Question: I want to validate the text box should allow only numbers and only can type two digit.
For example EIN (employee identification number) has only 2 digit and check the typed value is number.
I write code for number validation.I have to allow to type only 2 digits.
I attached code for number validation
'''
var specialKeys = new Array();
specialKeys.push(8); //Backspace
function IsNumeric1(e) {
var keyCode = e.which ? e.which : e.keyCode
var ret = ((keyCode >= 48 && keyCode <= 57) || specialKeys.indexOf(keyCode) != -1);
document.getElementById("error1").style.display = ret ? "none" : "inline";
return ret;
}
'''

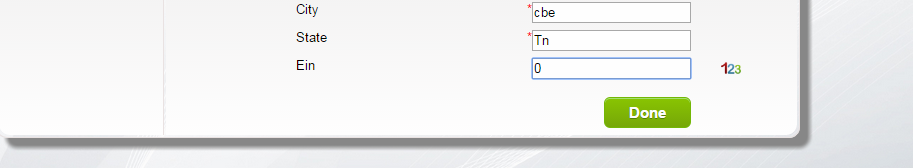
Answer: Here you go.!
For only including 2 digits, you can set it in the textbox as 'Maxlength=2' and for allowing only numbers.
See the <URL> here